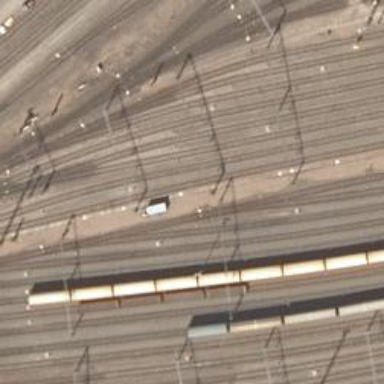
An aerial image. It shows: Rail yard with electrified contact lines for railway operations.